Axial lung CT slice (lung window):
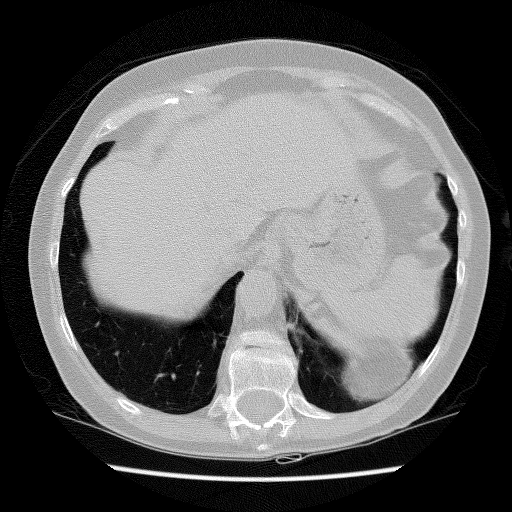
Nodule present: no